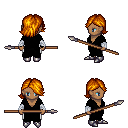
a pixel art fantasy rpg character, female body template, human, dark skin, black robe, white pants, dark blonde swoop hairstyle, white cloth bandages, metal boots, spear, four views (front, back, left, right), 2x2 character sprite sheet, small pixel art, hard edges, no anti-aliasing